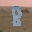
Label: 8